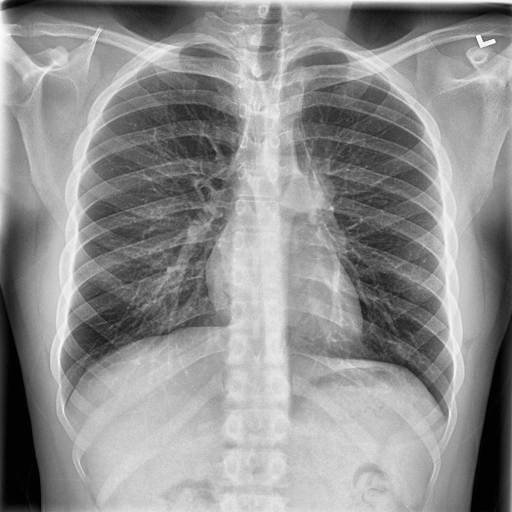
Finding: NORMAL